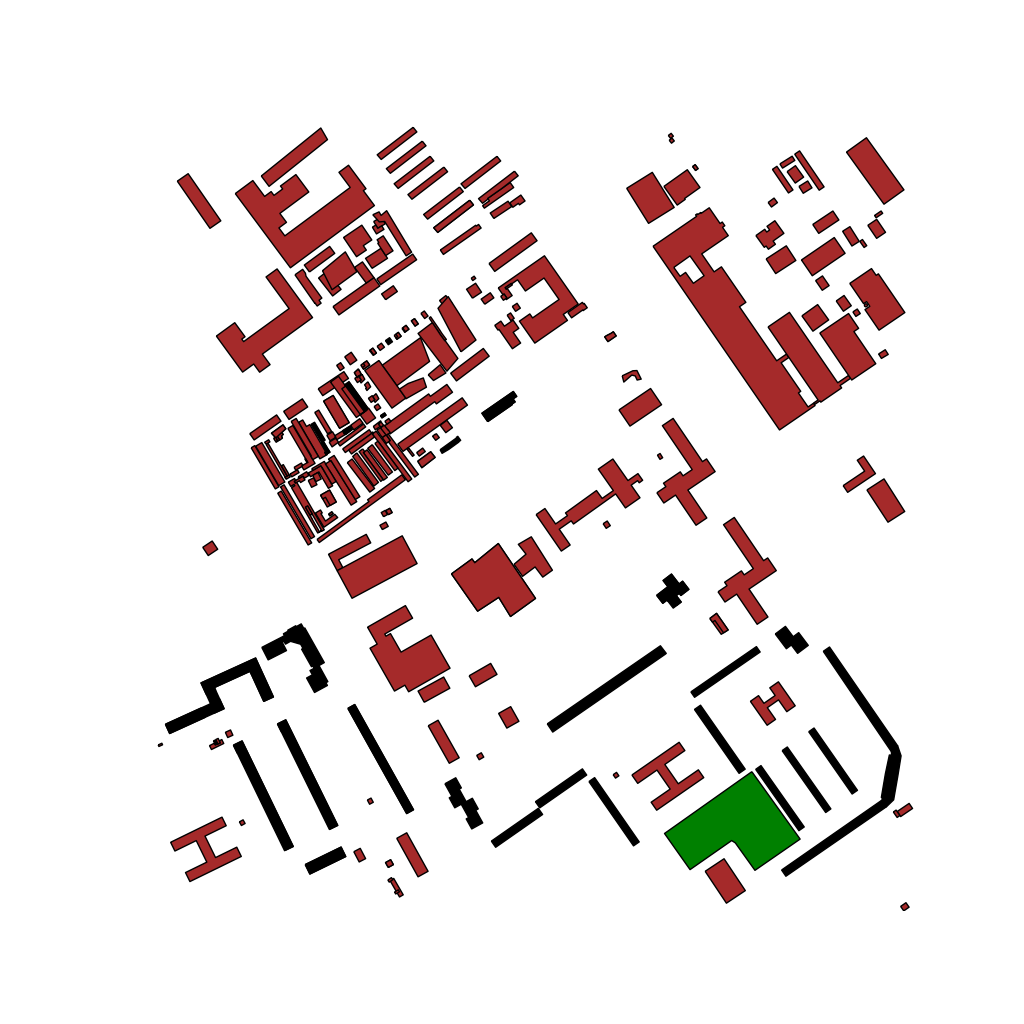
Tags: overhead vector_map, business, industrial, recreation, residential, special, modern, soviet, high_rise, individual_rise, low_rise, medium_rise, density_1, Building, Facility, Park, 1.0 km²